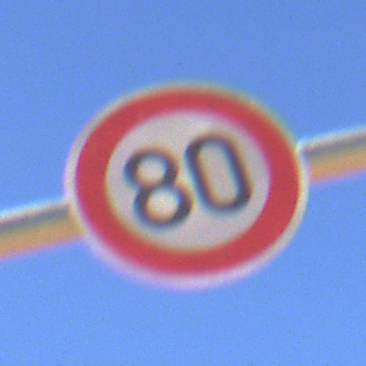
Verkehrszeichen: Geschwindigkeit80
Umgebung: Outdoor, RoadRail
Tageszeit: MorningAfternoon
Wetter: Clear
Licht: Natural
Jahreszeit: NotSpecified
Kontrast: HighContrast